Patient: sex M, age 73
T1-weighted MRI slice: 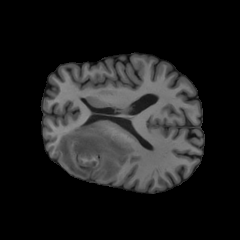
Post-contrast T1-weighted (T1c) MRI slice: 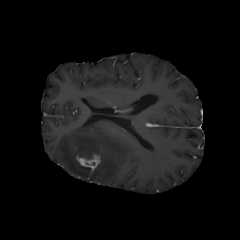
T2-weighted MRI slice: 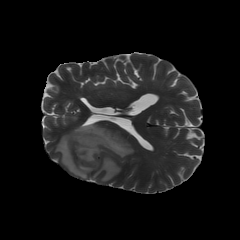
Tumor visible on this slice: yes
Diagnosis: Glioblastoma, IDH-wildtype
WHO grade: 4